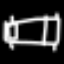
Label: bed